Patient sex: M
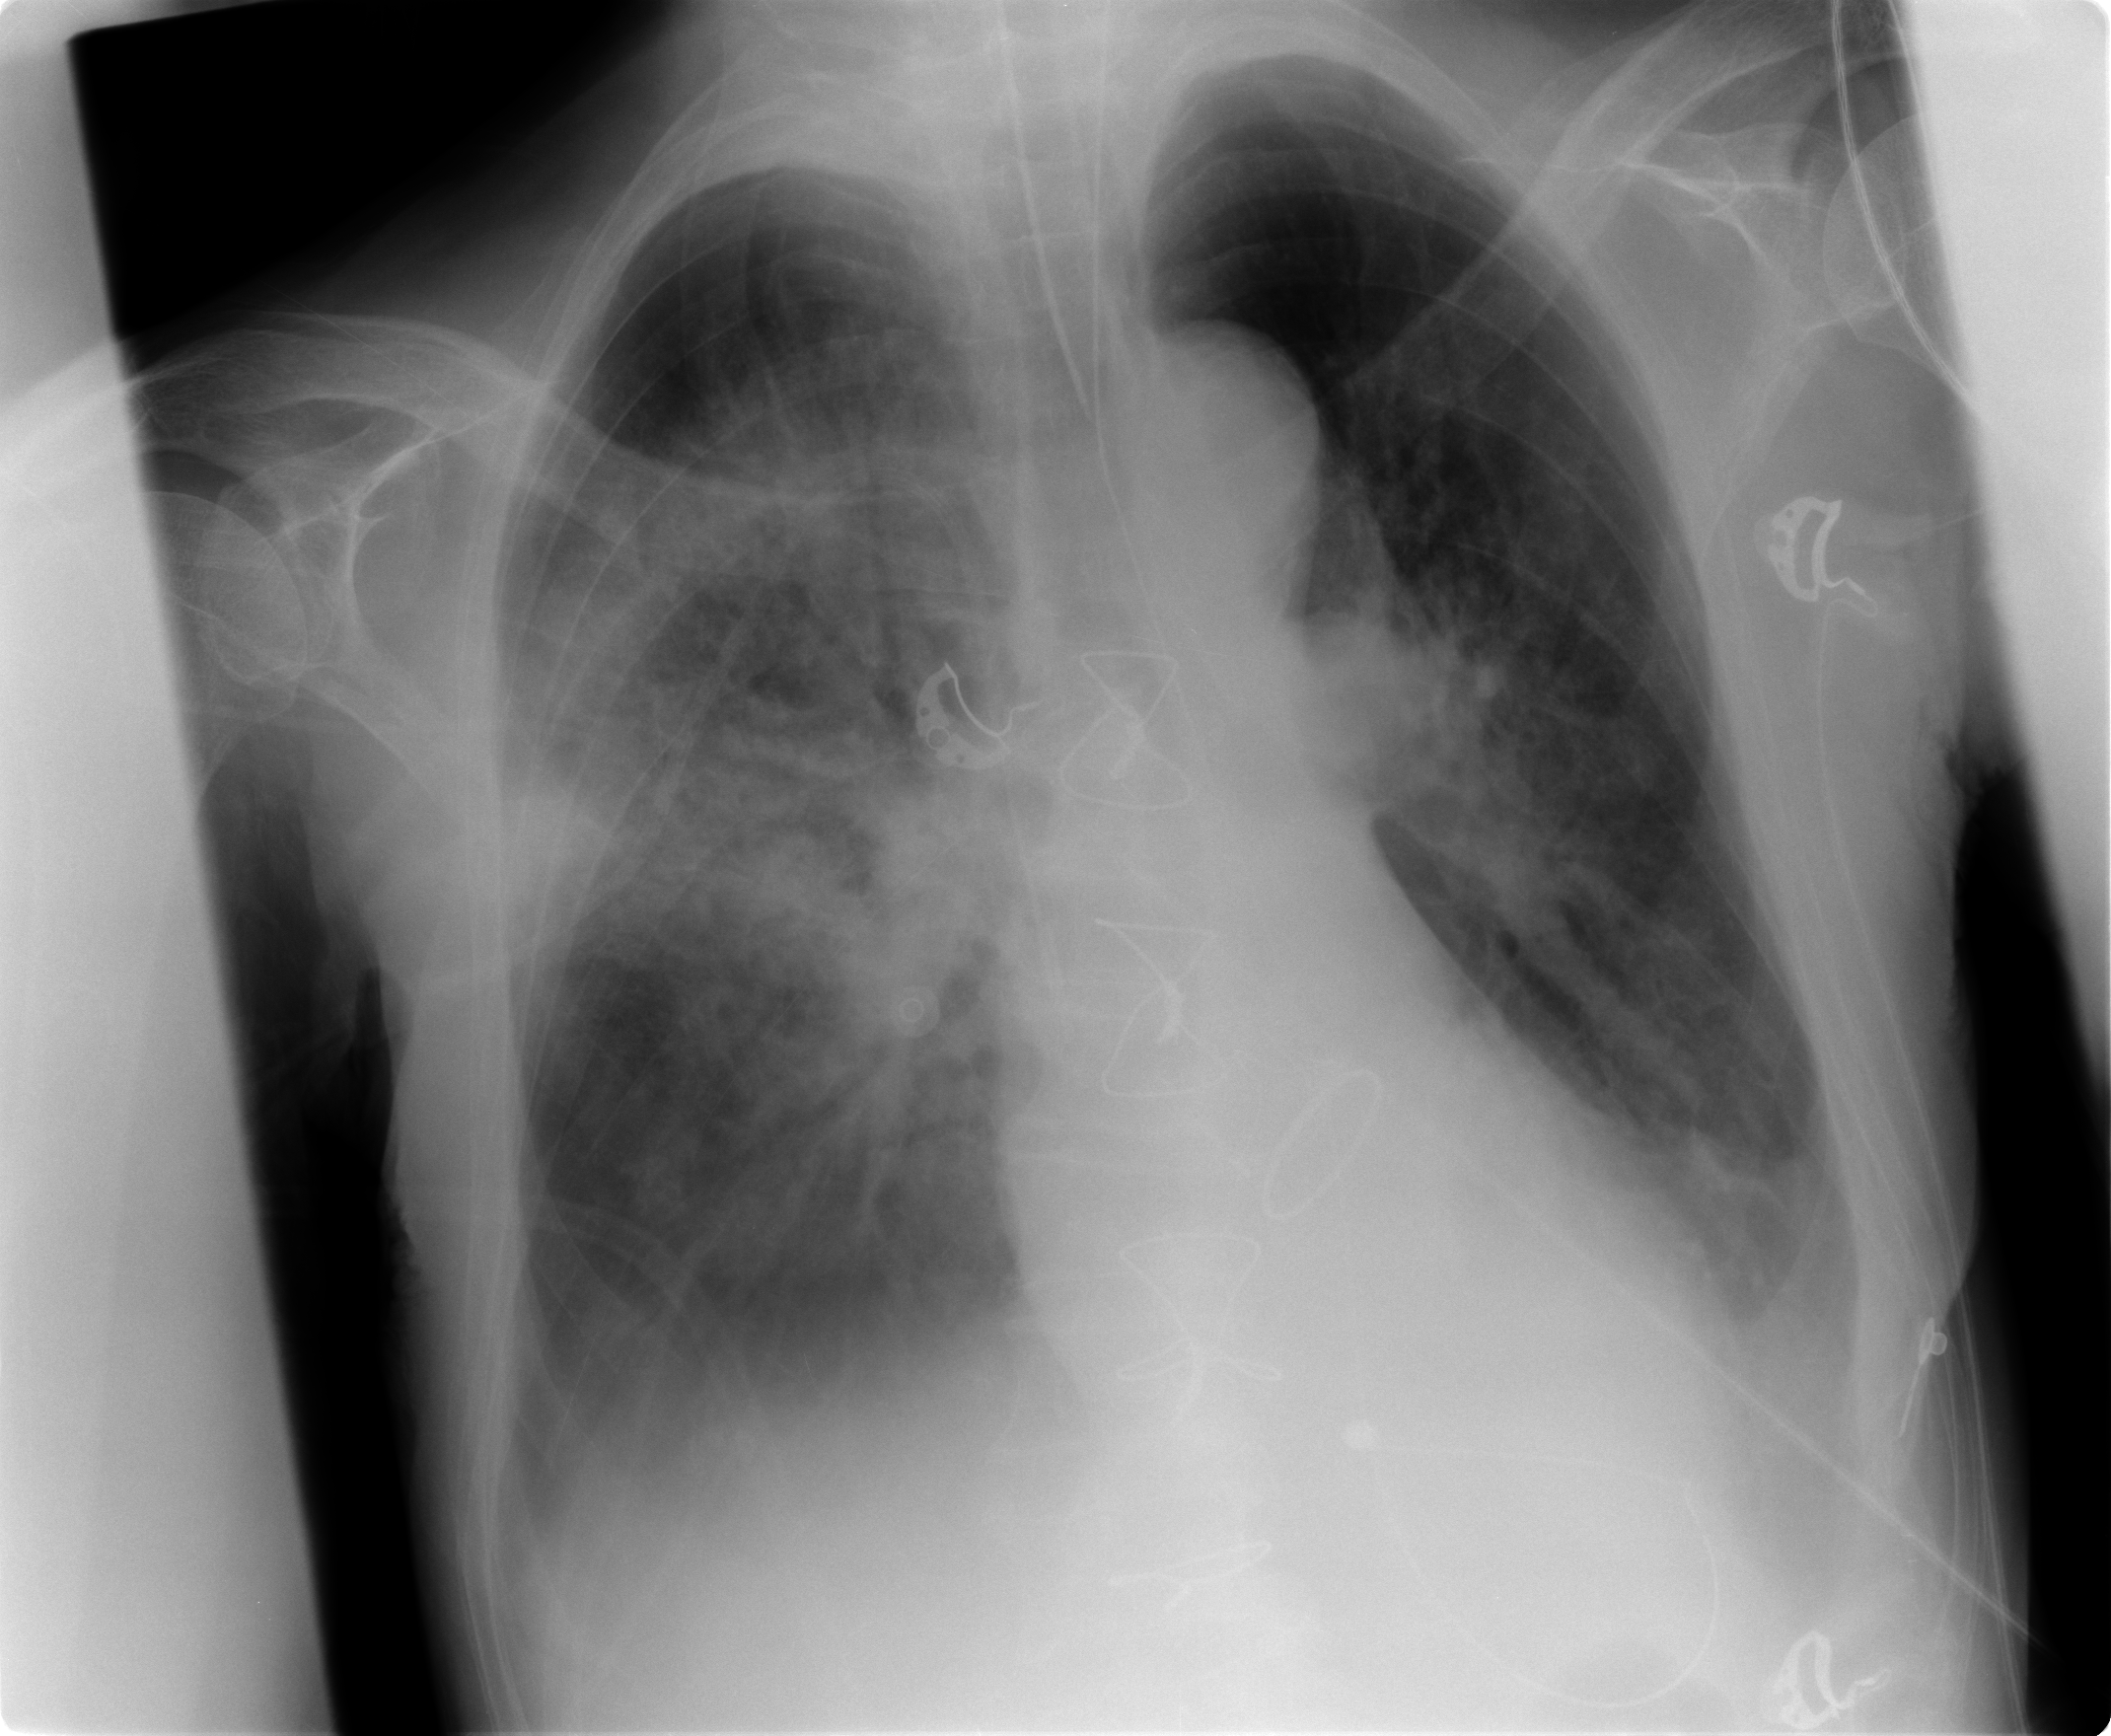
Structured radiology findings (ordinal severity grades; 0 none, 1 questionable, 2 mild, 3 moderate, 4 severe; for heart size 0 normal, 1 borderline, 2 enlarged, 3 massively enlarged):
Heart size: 0
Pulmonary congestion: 2
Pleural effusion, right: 1
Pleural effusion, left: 1
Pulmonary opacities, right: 2
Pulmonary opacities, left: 0
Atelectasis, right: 2
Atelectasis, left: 0